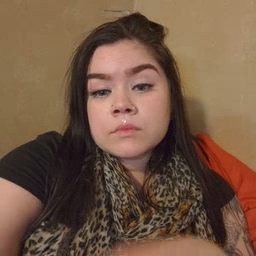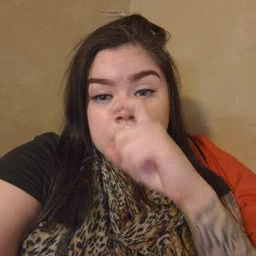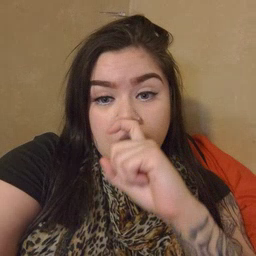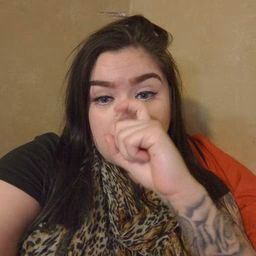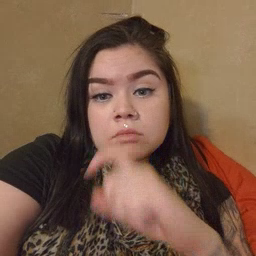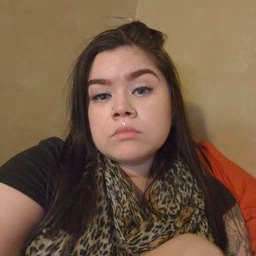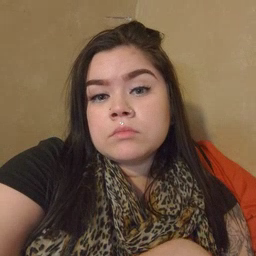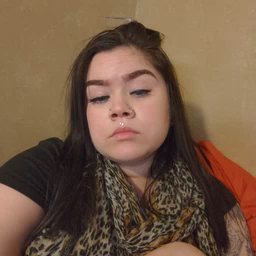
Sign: doll